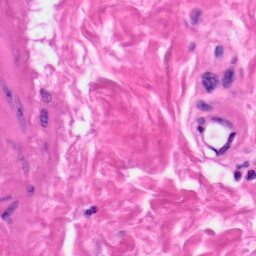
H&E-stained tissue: Skin